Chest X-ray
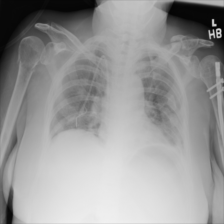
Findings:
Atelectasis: negative
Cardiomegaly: negative
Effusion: negative
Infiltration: negative
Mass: negative
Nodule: negative
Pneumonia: negative
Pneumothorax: negative
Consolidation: negative
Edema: negative
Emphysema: negative
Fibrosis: negative
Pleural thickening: negative
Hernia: negative